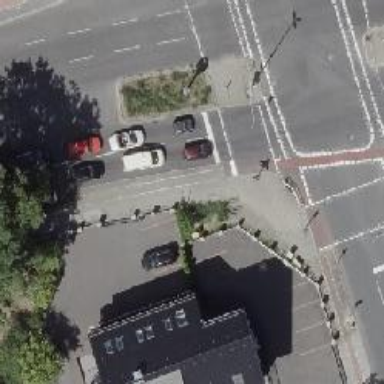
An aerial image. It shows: Road with traffic signals.